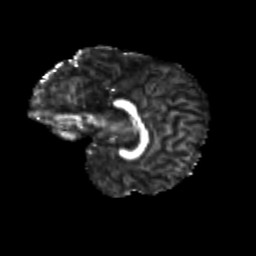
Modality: FA
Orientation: sagittal
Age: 9
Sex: female
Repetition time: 9.512 s
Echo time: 0.089 s